Aerial crown-view tile of a tropical tree (Barro Colorado Island, Panama), acquired 20250124:
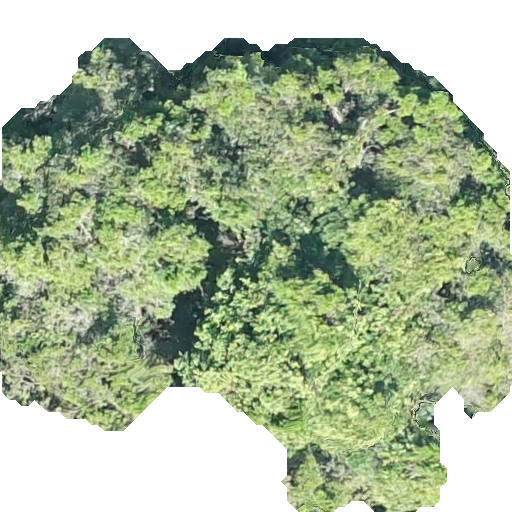
Species: Brosimum alicastrum
GBIF accepted scientific name: Brosimum alicastrum
Crown area: 288.924 m²